Question: When the cursor is on it which option is responsible to make underline such variables?

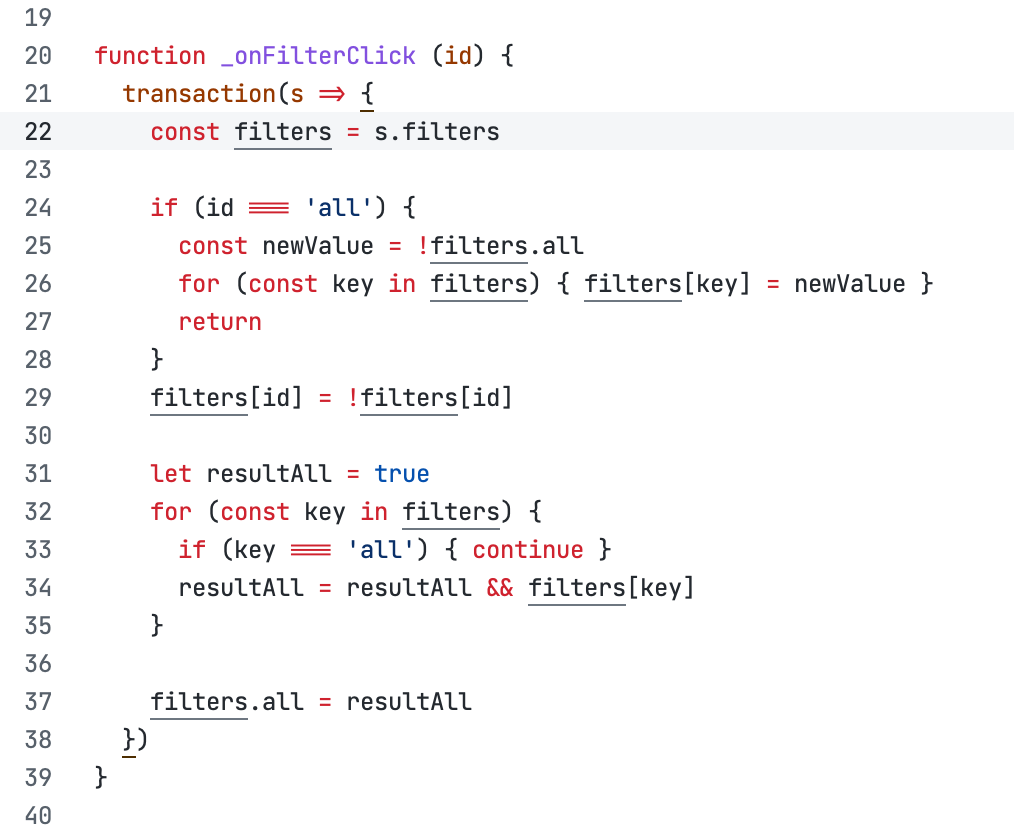
Answer: The TypeScript plugin is to blame.
Can be disabled by adding
"Preference > Package Settings > TypeScript > Plugin Settings - User"
'''
"typescript_highlight_occurrences": false
'''
<URL>